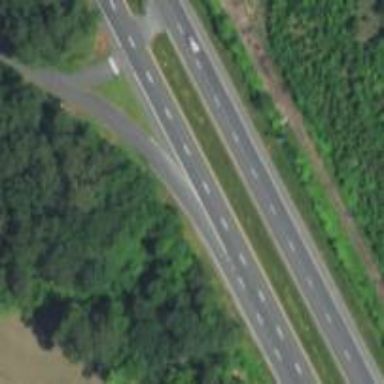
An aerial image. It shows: Trunk link highway.